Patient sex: F
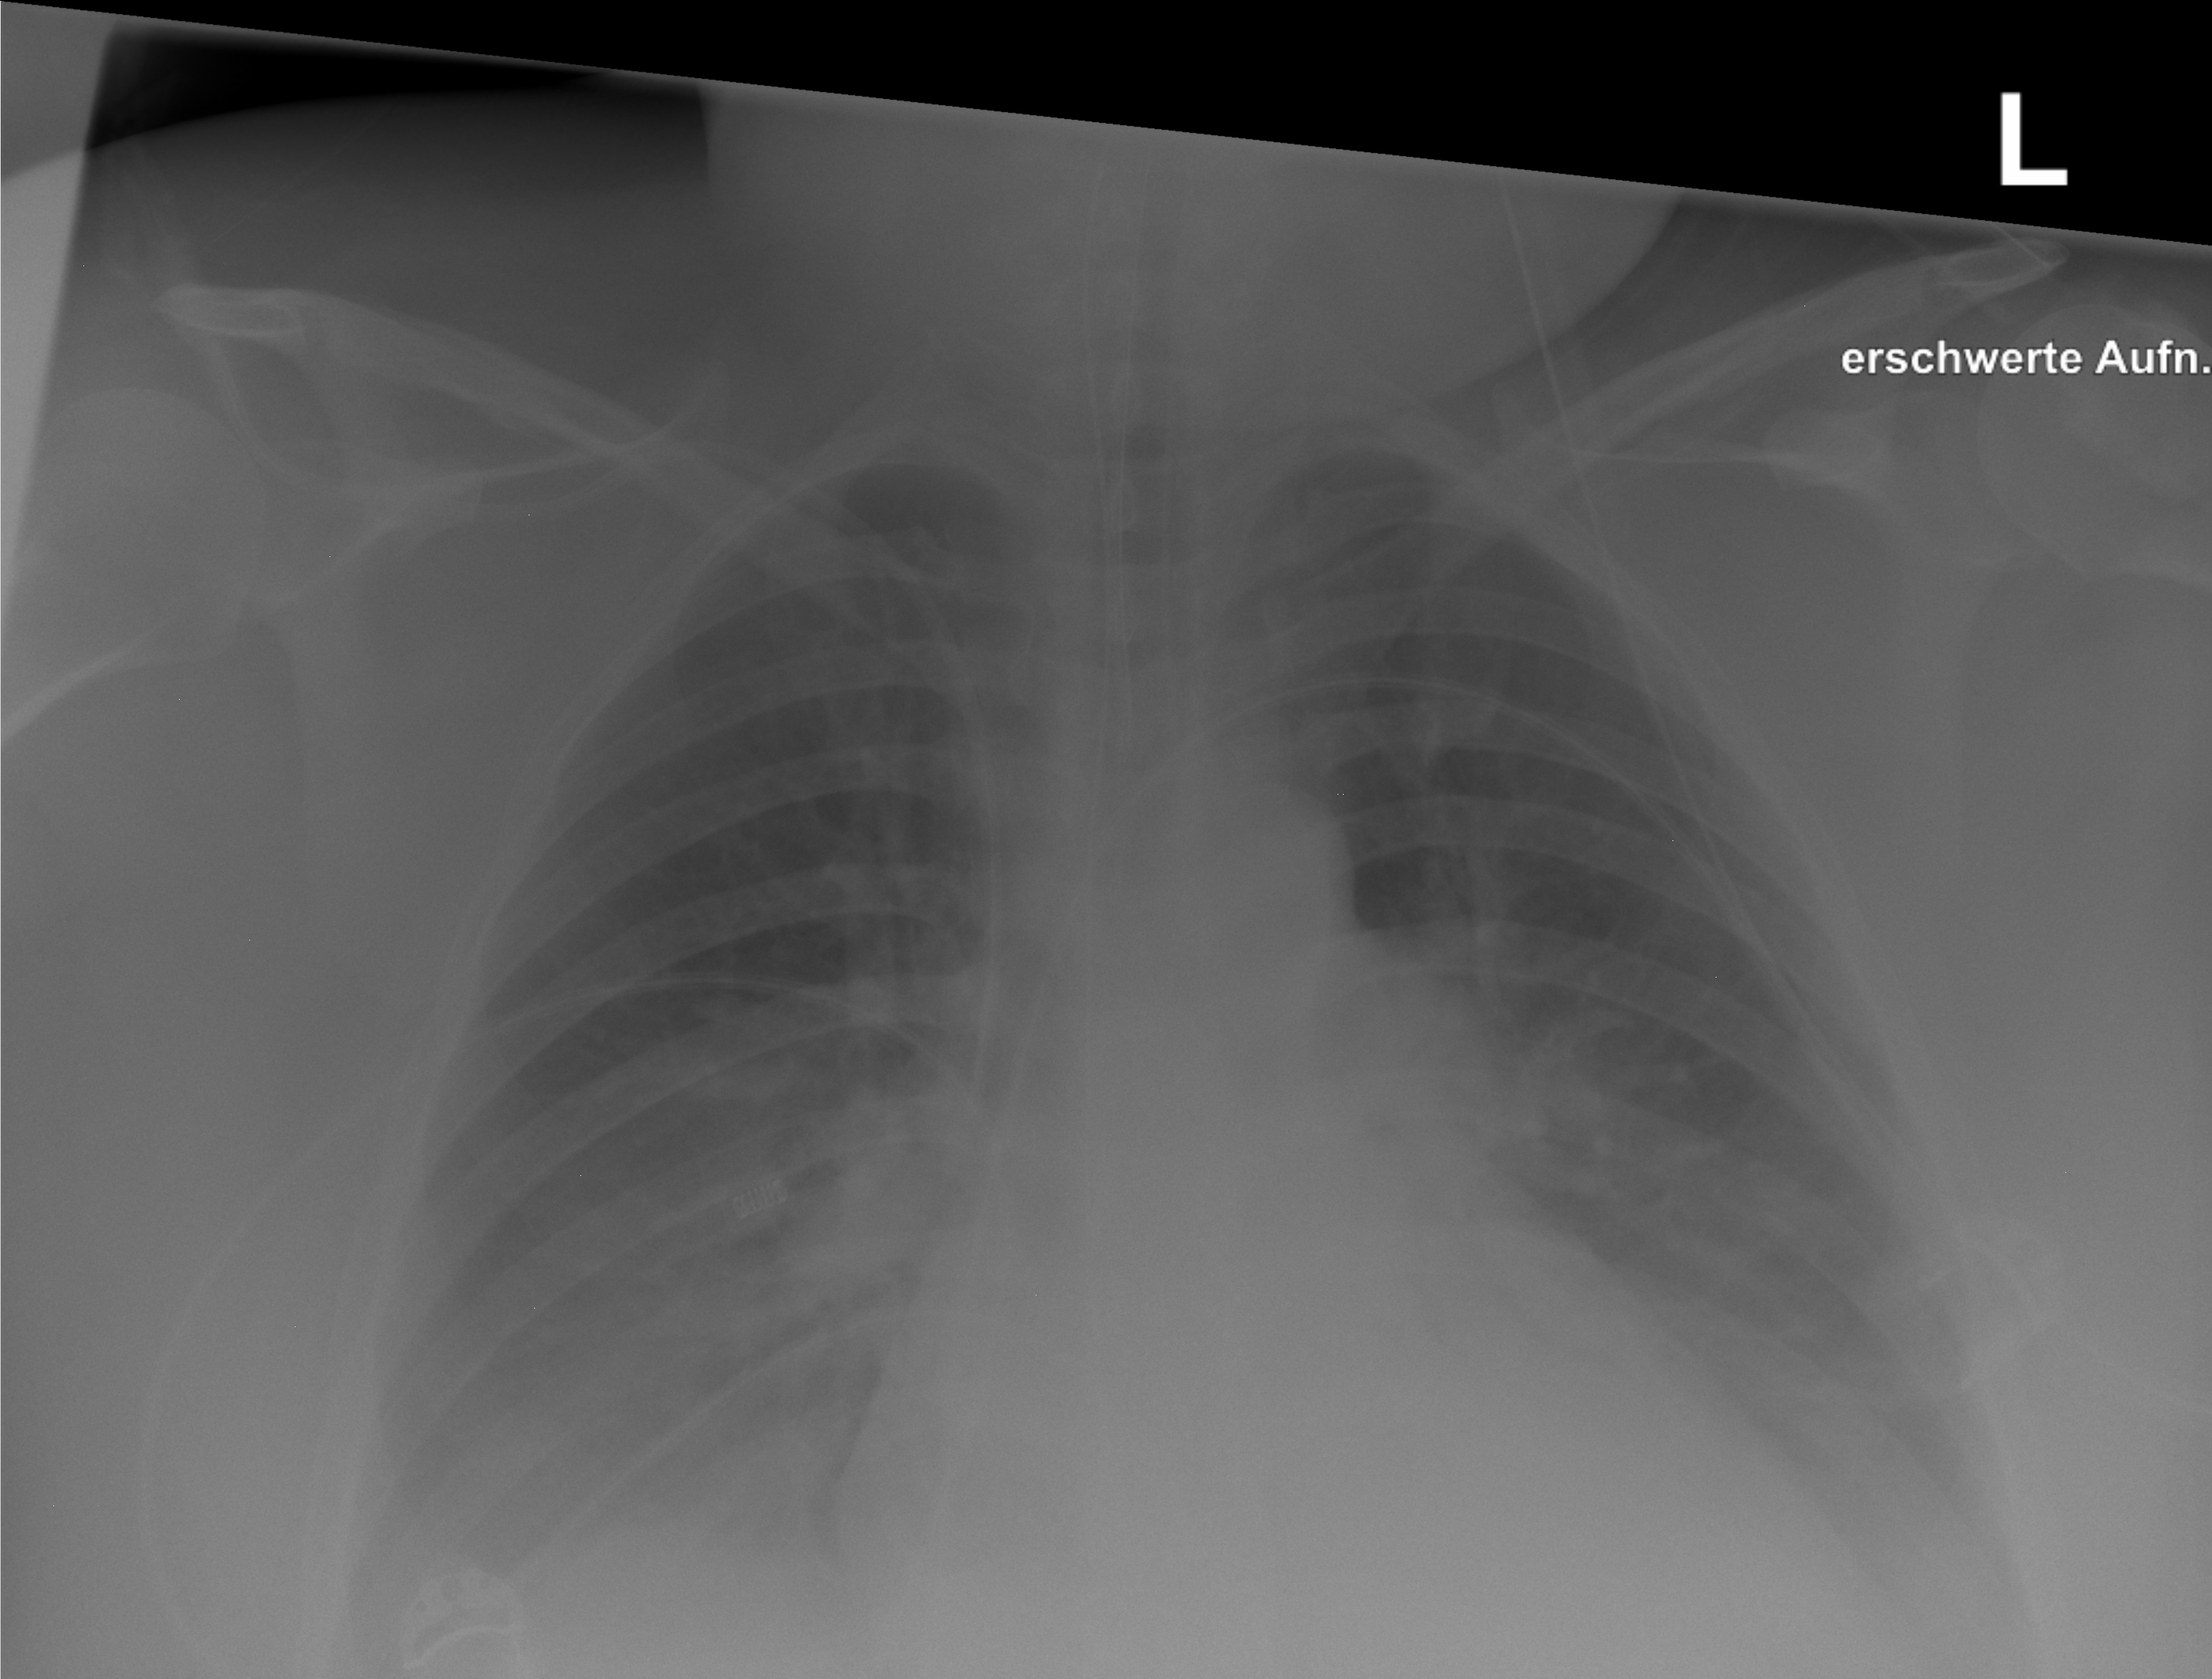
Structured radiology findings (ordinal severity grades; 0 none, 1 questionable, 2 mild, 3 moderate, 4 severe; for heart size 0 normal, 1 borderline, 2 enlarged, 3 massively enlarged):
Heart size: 1
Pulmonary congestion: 2
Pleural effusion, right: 1
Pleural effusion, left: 1
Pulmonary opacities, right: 2
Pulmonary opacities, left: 2
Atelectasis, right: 1
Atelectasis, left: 0